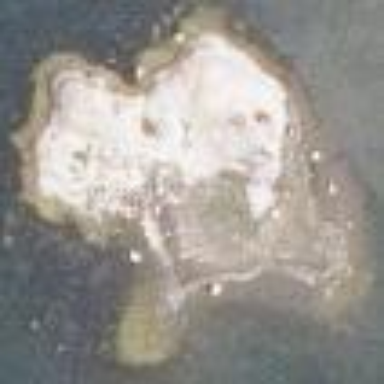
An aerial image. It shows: Islet located along the natural coastline.